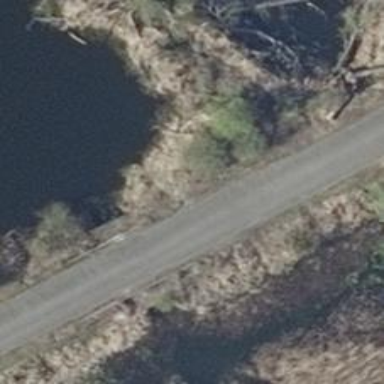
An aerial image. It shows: Unclassified road with paved surface crossing bridge.